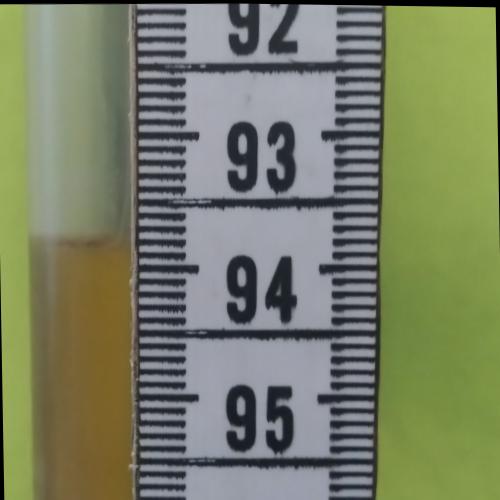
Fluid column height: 93.8 cm